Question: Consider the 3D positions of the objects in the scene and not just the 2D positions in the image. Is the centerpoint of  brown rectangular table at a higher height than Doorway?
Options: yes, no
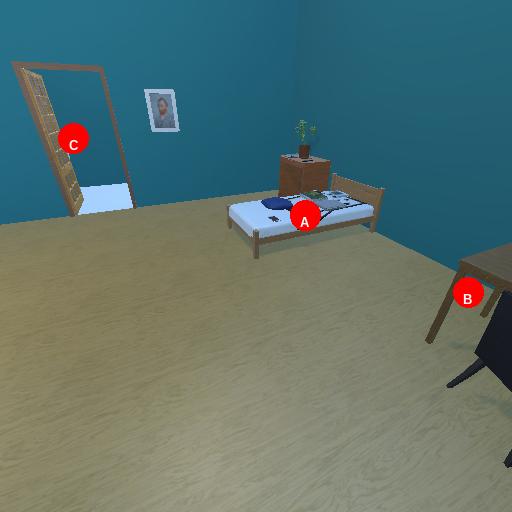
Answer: yes